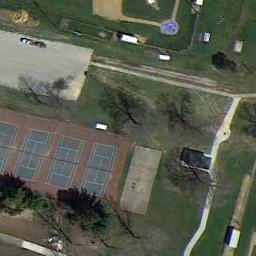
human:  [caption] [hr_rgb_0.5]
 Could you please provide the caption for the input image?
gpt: The tennis court is on the grass next to some trees .

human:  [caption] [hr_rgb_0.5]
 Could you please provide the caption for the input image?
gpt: Two white cars were driving on the road beside the tennis court .

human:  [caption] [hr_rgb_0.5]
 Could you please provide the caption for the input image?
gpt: The tennis court is built on the lawn next to trees and concrete .

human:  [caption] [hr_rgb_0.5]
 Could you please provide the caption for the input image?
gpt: A few cars are in the vacancy next to the tennis court .

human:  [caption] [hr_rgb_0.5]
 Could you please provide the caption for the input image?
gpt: The tennis courts are beside a green meadow and some green trees .